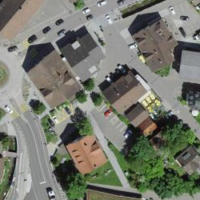
EUNIS habitat code: 54
Species observed at this site:
Thlaspi arvense